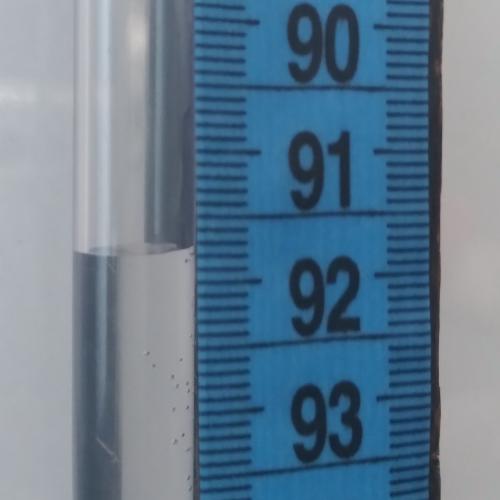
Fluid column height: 91.7 cm